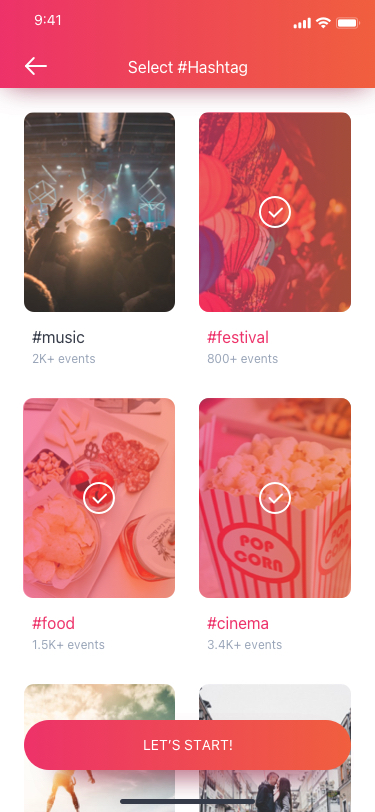
Text in this UI design:
#music
2K+ events
#food
1.5K+ events
#festival
800+ events
#cinema
3.4K+ events